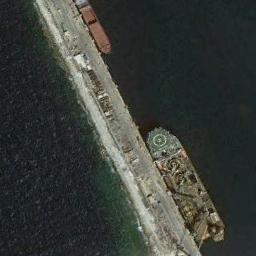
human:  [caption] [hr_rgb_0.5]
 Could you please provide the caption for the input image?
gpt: There are two ships beside the dock .

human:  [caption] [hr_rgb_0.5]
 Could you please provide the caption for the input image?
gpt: There are two ships in the blue water on the shore .

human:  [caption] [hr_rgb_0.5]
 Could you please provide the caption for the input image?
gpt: The two ships of different sizes and colors are docked at the dock and the water is deep blue .

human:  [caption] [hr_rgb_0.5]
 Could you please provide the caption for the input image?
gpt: There are two orange and green boats docked at the dock, With green plants on the dock .

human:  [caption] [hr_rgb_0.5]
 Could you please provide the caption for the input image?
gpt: The ship is at the harbor .